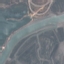
Land use / land cover class: River